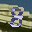
Label: 8